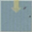
Piece: xx